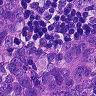
Metastatic tissue present: yes